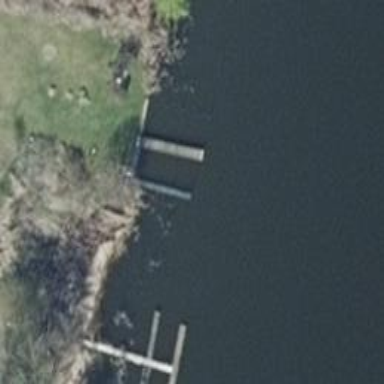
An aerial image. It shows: Man-made pier.